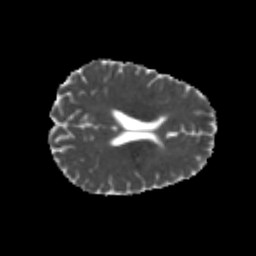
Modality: MD
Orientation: axial
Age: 26
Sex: female
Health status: healthy
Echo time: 0.074 s